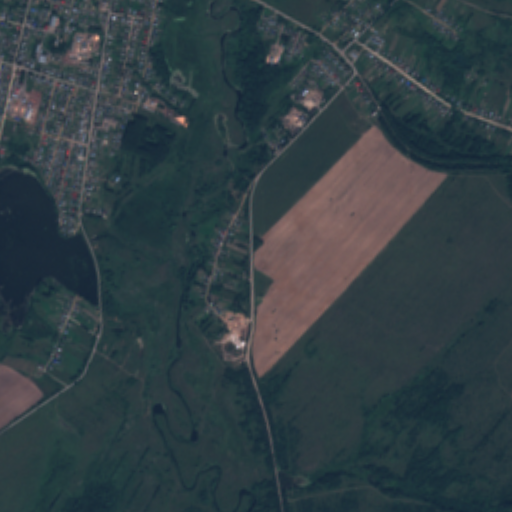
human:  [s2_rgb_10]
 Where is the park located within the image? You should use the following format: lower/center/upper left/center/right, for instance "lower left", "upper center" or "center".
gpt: The park is located in the upper left of the image.
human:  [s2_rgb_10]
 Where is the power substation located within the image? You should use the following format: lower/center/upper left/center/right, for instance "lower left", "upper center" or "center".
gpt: The power substation is located in the upper left of the image.
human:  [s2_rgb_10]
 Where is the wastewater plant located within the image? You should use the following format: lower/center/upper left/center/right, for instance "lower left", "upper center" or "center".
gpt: The wastewater plant is located in the center left of the image.
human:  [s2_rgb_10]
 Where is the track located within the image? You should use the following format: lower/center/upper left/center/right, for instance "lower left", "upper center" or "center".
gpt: There is no track in the image.